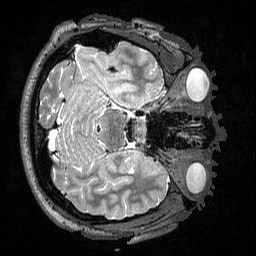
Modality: T2w
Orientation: axial
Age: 26
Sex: male
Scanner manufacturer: siemens
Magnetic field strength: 3 T
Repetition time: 3.2 s
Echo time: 0.564 s